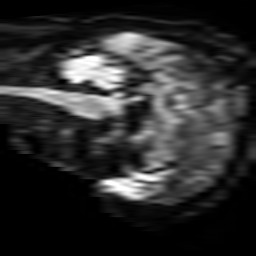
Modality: TRACE
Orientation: sagittal
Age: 66
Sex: male
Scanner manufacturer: philips
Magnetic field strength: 3 T
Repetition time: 3.946 s
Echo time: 0.06104 s